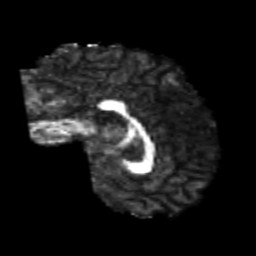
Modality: FA
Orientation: sagittal
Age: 23
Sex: male
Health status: healthy
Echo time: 0.074 s